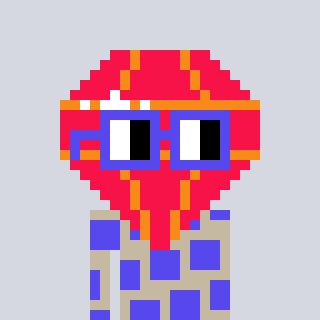
a pixel art character with square blue glasses, a red diamond-shaped head and a bege-colored body on a cool background